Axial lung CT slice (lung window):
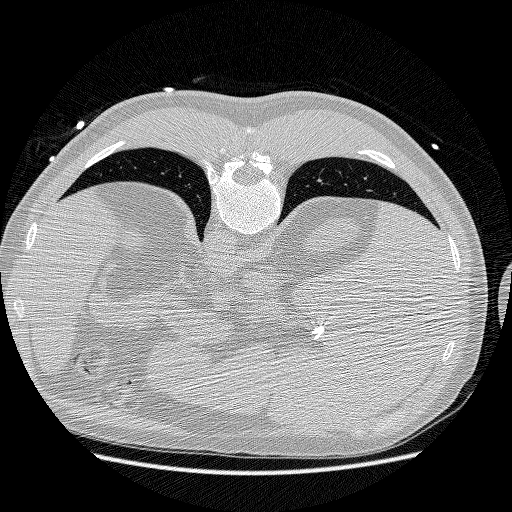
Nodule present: no